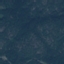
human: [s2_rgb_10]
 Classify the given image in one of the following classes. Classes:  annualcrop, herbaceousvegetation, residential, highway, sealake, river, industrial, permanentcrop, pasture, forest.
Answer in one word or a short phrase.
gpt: Forest